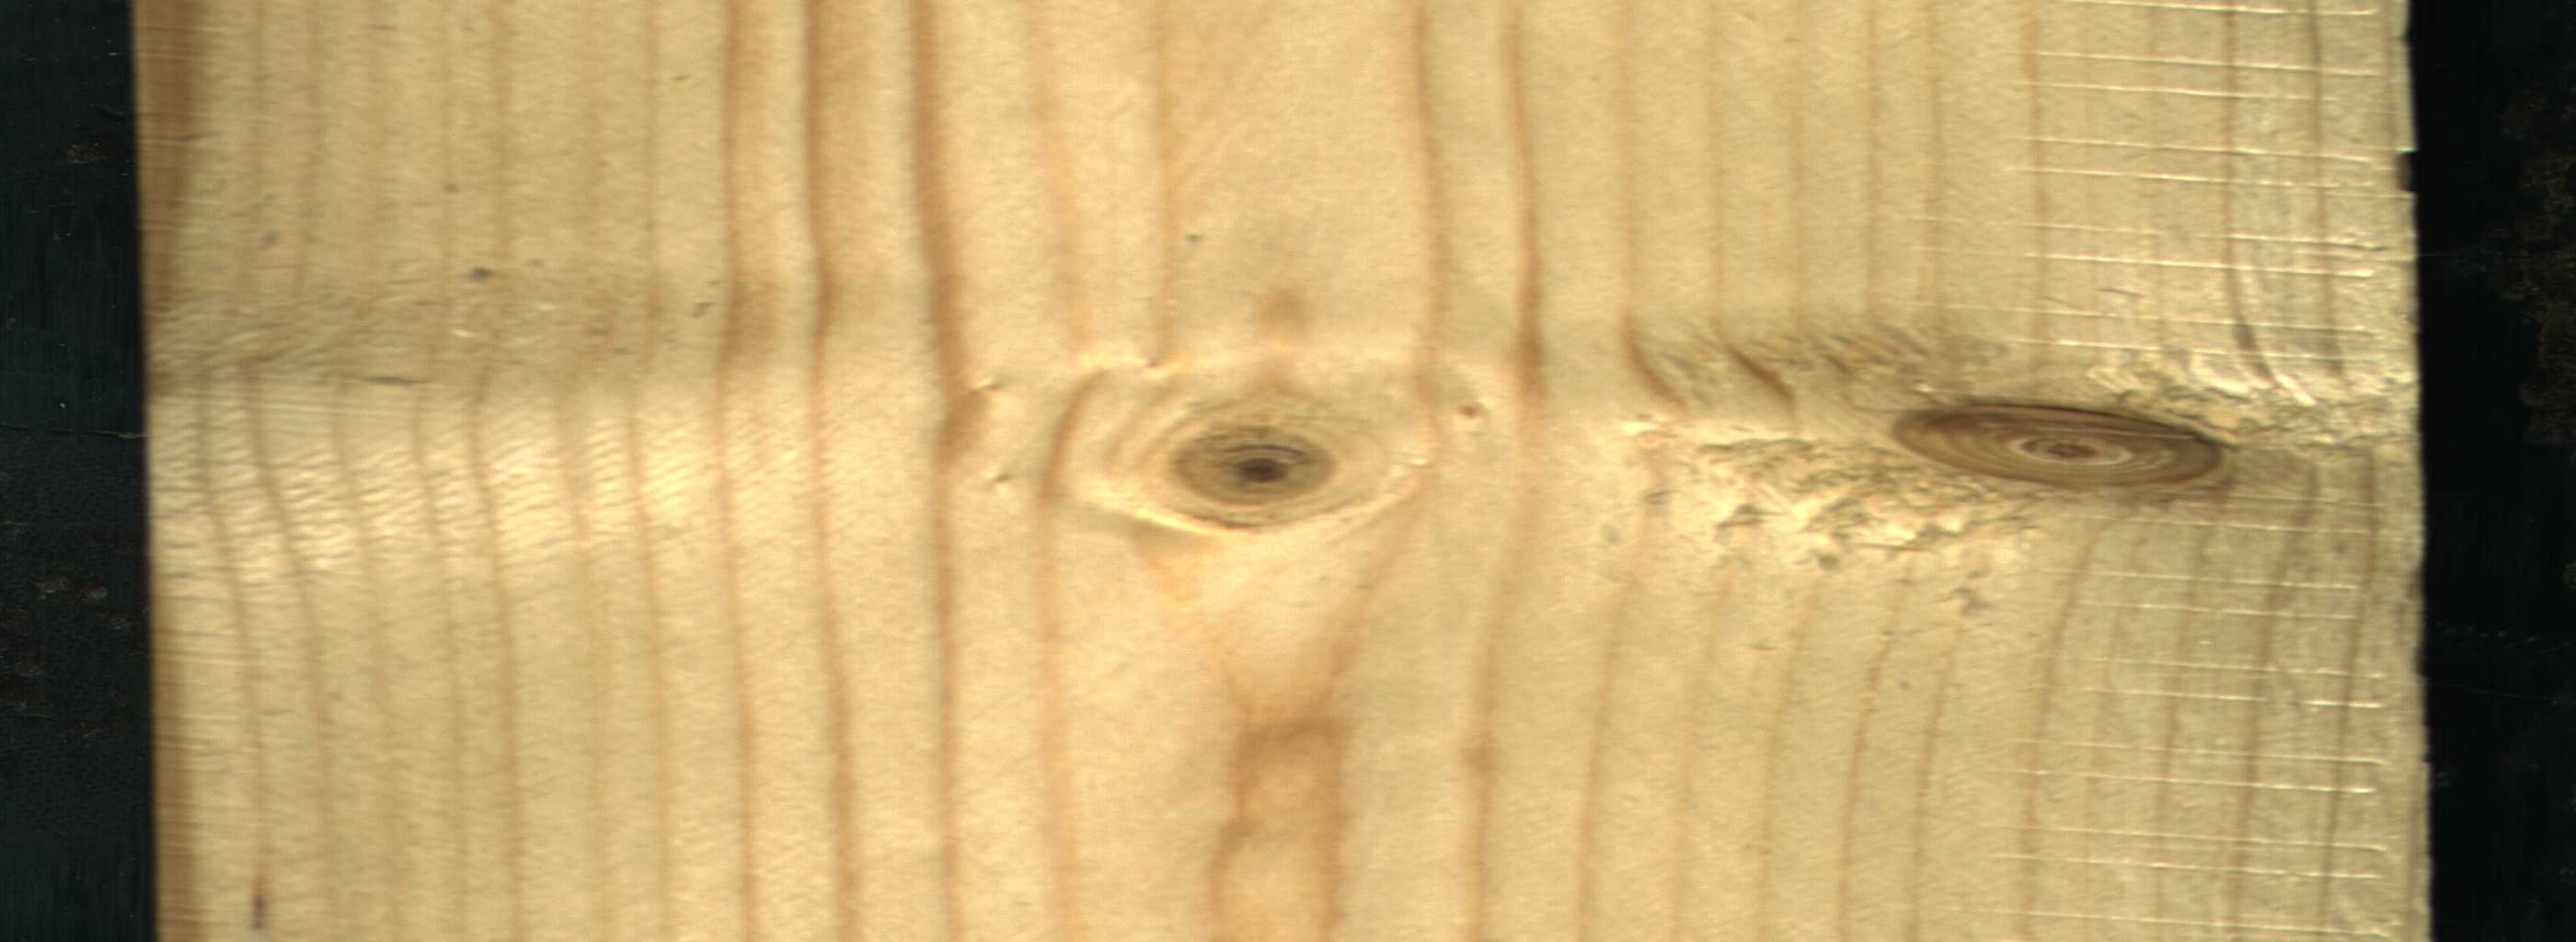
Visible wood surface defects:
Live_Knot
Live_Knot